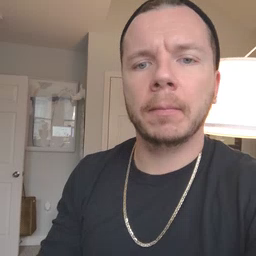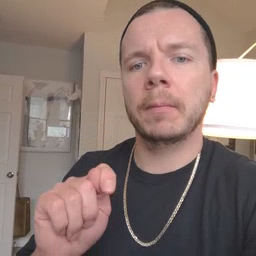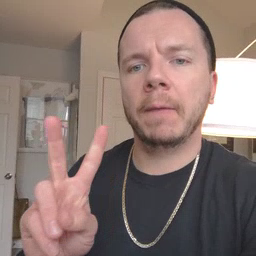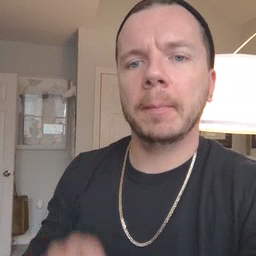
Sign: TV